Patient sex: M
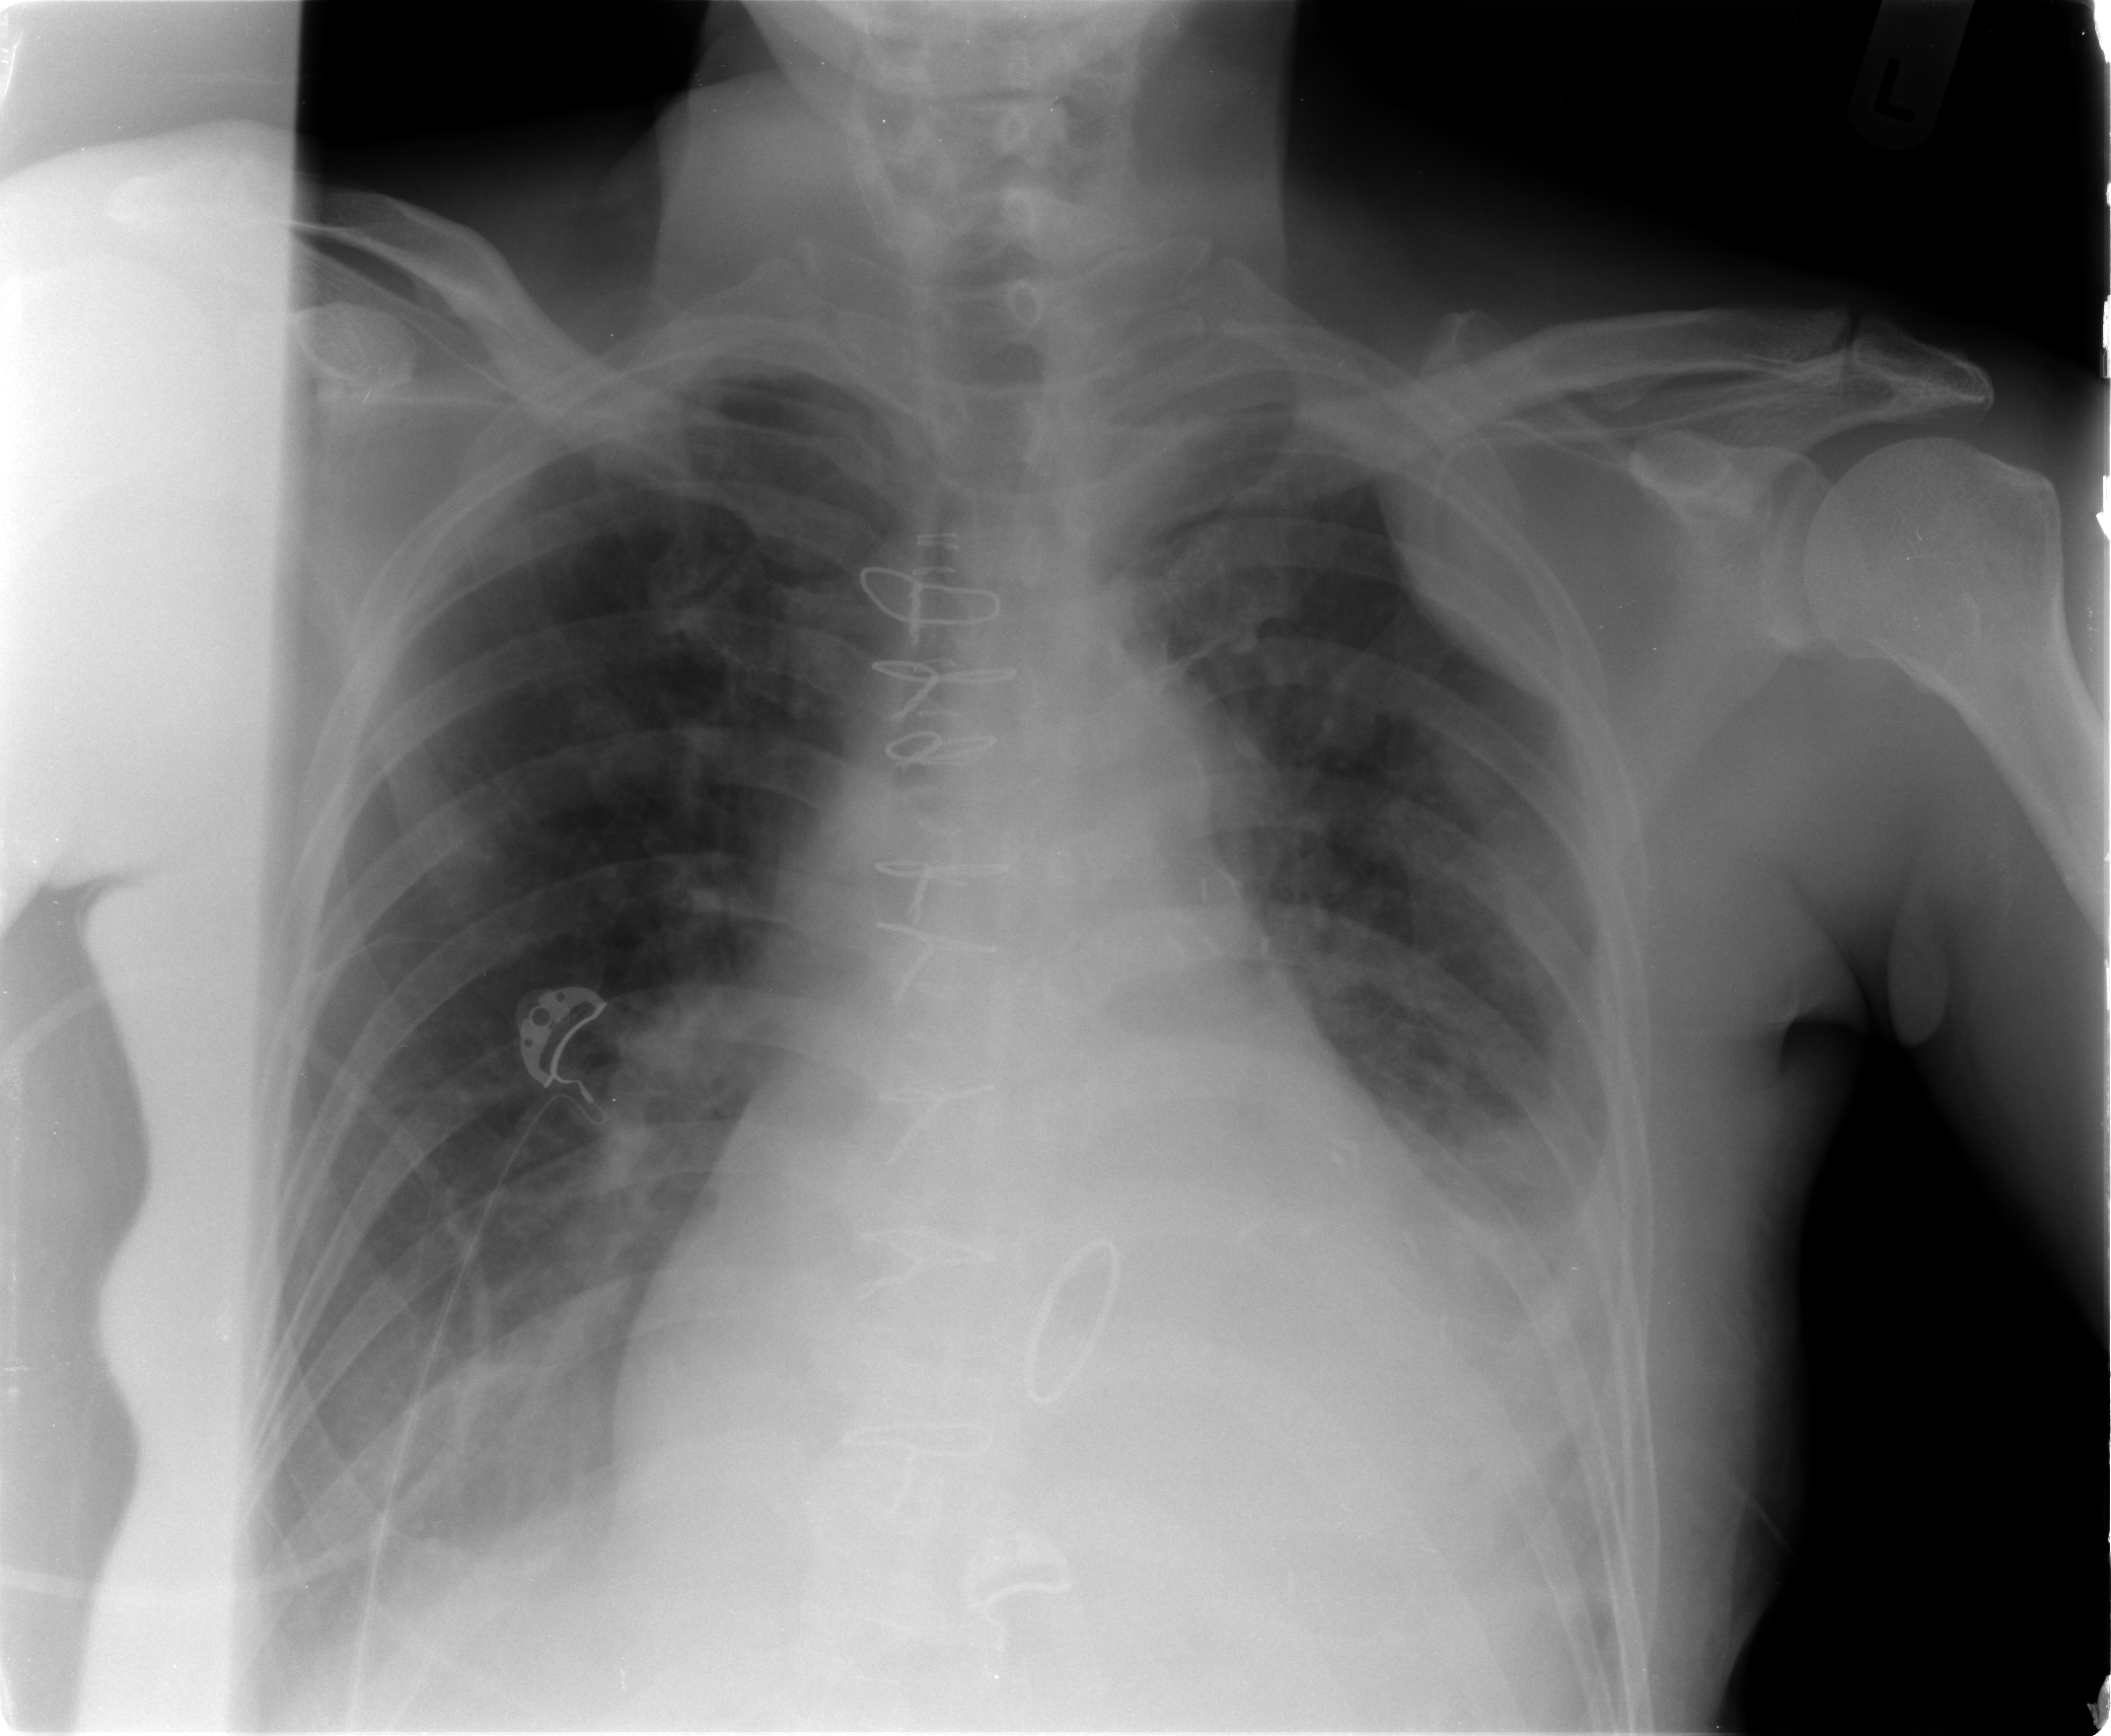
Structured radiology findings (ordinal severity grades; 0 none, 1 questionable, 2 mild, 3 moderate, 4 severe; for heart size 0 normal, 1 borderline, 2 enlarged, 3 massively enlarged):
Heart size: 2
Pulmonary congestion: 2
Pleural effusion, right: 2
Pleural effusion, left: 2
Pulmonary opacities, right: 0
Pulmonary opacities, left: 0
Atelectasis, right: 2
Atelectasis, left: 3